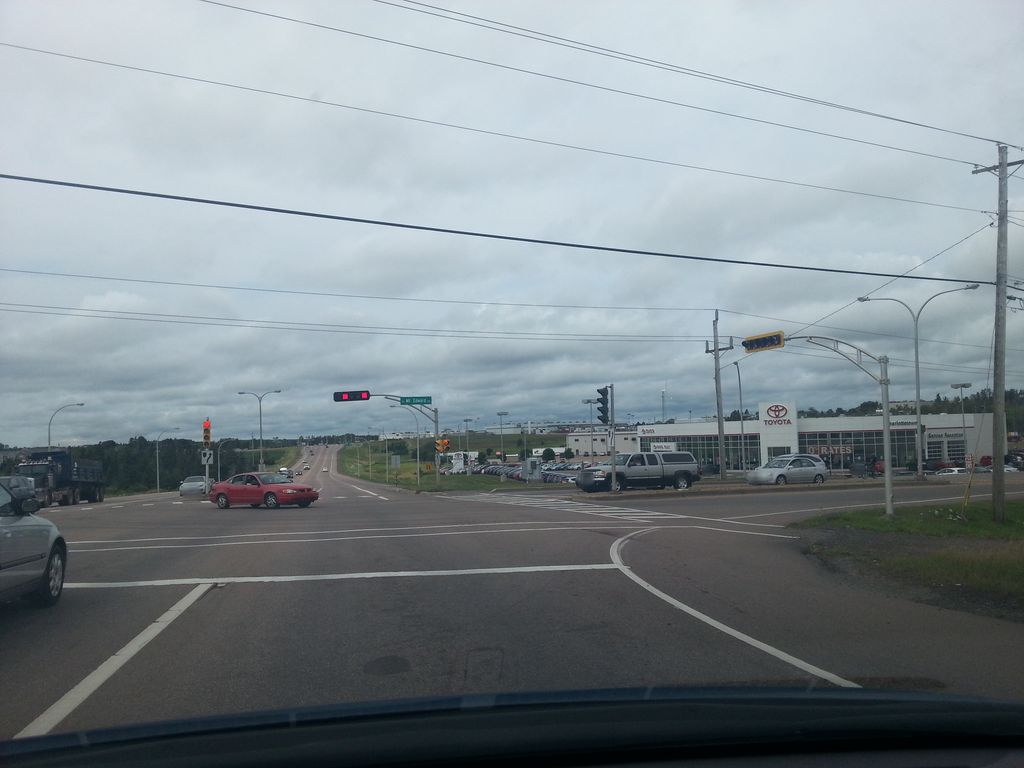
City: charlottetown